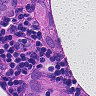
Metastatic tissue present: yes